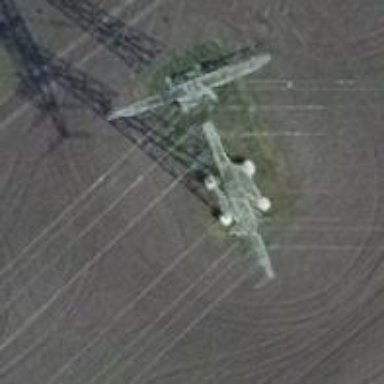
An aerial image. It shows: Power line is depicted.